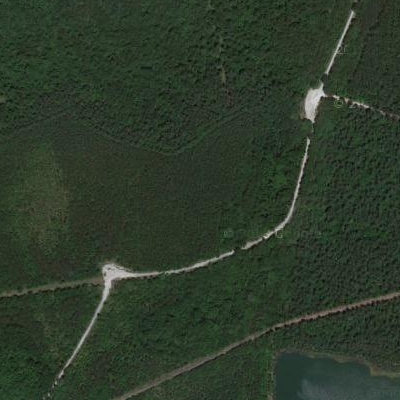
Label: Forest